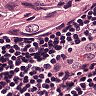
Metastatic tissue present: yes